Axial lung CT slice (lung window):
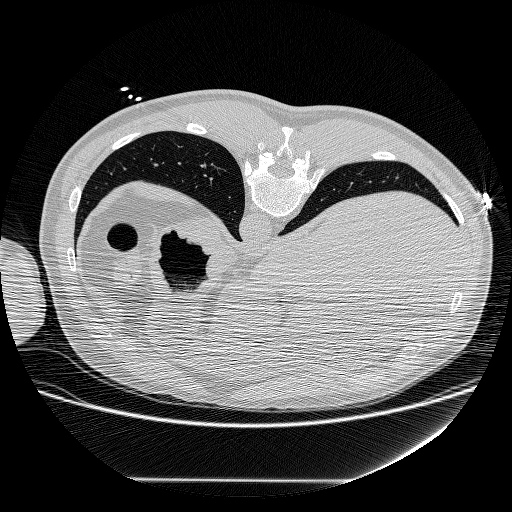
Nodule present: no